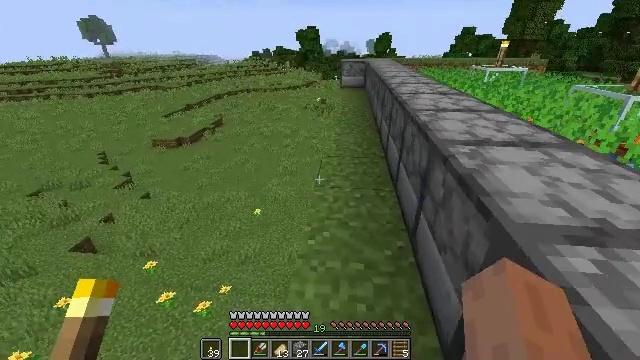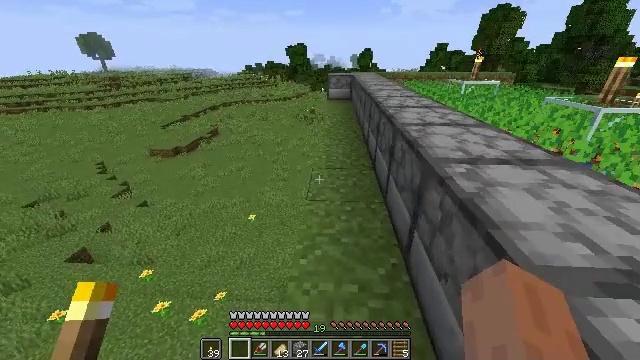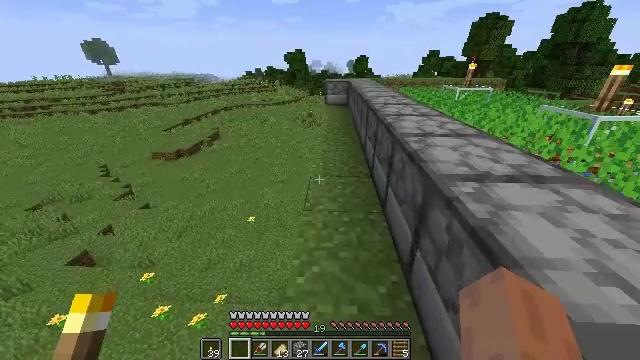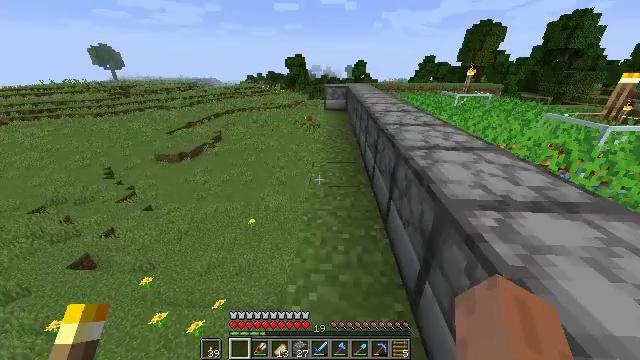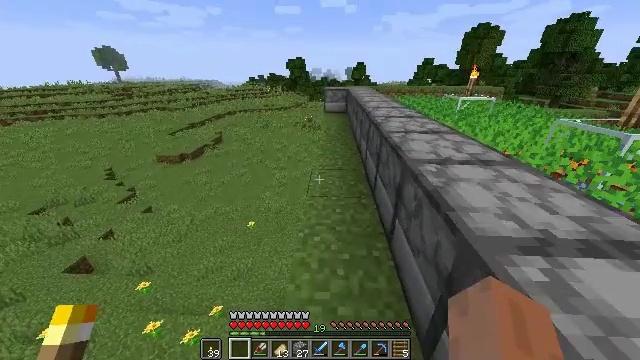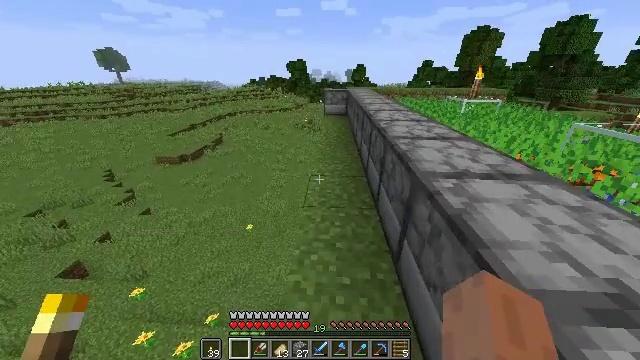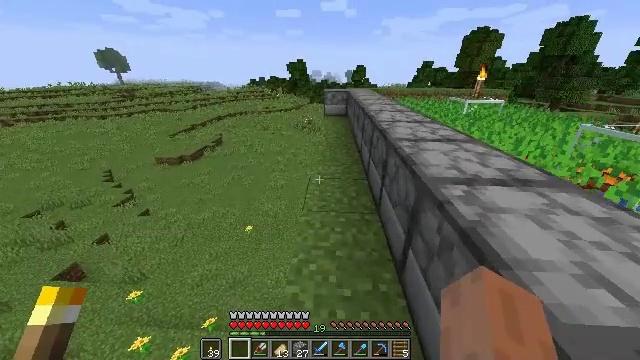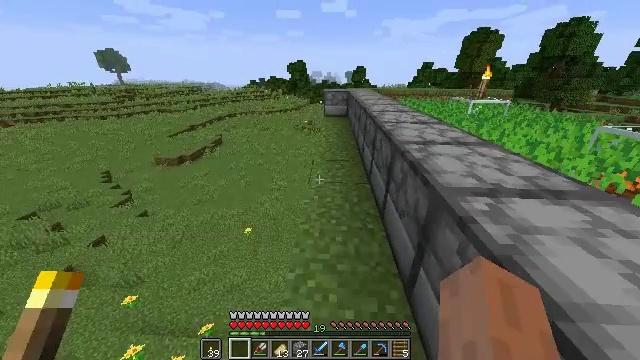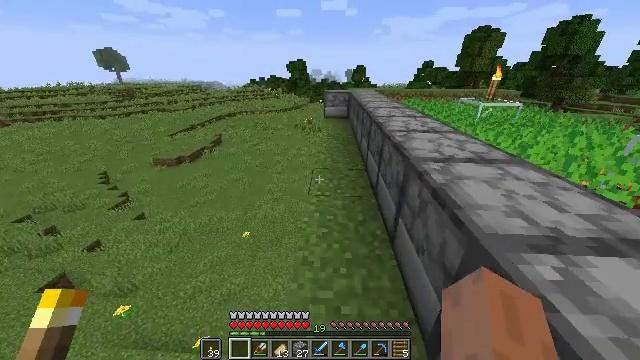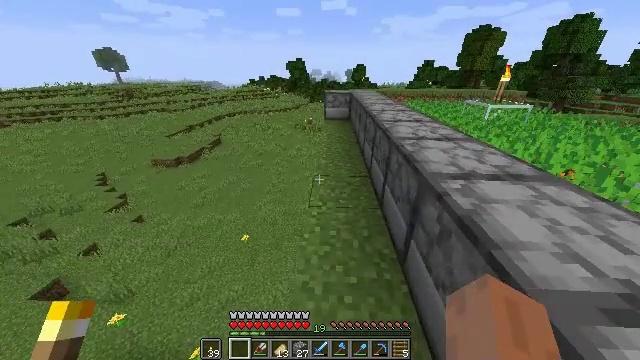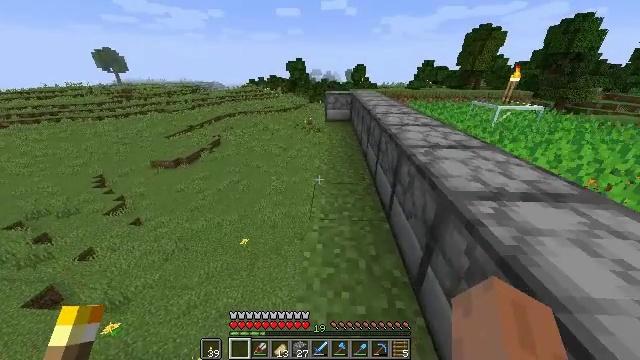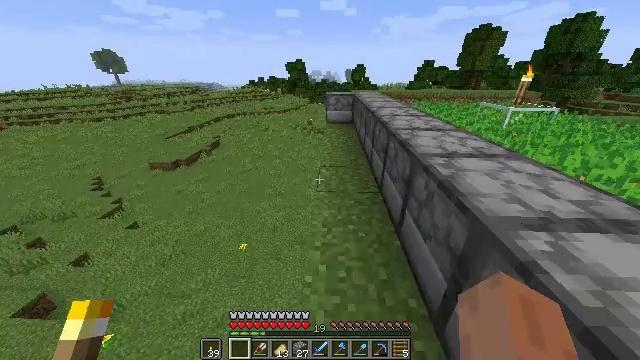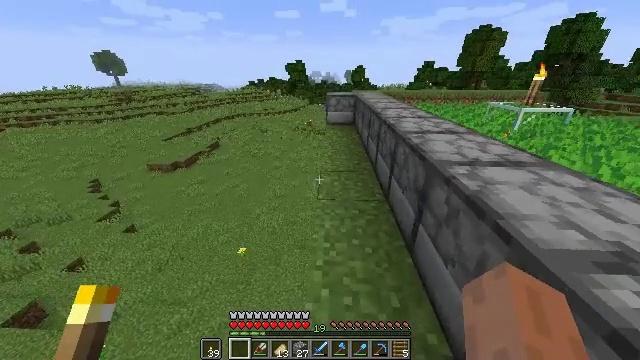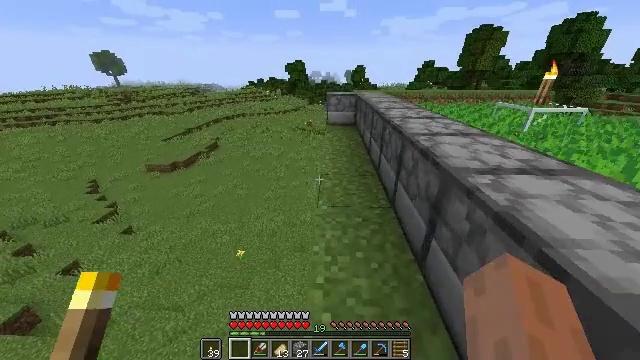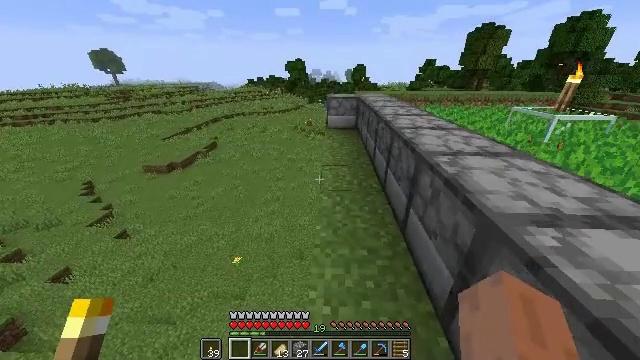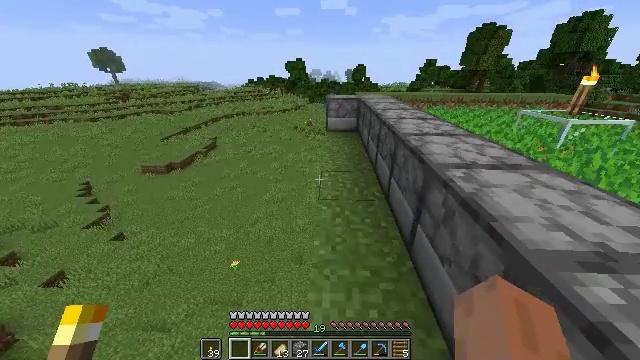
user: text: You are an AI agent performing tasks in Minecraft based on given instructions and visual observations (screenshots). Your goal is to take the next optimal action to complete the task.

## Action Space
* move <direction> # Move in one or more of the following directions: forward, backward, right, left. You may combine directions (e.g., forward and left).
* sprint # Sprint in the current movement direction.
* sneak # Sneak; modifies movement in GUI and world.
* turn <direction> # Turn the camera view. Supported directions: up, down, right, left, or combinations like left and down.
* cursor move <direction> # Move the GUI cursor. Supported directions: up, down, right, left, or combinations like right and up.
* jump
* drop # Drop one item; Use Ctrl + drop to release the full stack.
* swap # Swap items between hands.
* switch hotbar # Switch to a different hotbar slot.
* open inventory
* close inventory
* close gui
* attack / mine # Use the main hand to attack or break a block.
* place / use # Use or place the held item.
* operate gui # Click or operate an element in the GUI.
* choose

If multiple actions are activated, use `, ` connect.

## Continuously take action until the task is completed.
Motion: motion action
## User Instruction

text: Break the dispenser to pick it up.
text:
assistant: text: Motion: move forward, sprint, turn right and up
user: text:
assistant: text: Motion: move forward, sprint
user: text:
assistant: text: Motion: move forward
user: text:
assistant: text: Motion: move forward
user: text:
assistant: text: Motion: move forward
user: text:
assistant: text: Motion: move forward, sprint
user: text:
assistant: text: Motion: move forward, sprint
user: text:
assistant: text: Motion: move forward, sprint
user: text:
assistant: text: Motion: move forward
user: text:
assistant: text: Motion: move forward
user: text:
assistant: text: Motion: move forward
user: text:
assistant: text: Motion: move forward, sprint
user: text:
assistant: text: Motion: move forward, sprint
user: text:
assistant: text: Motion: move forward, sprint
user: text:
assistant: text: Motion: move forward
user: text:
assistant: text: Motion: move forward
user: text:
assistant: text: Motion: move forward
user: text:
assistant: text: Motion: move forward, turn right
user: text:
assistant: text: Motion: move forward, turn right
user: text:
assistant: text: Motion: move forward, sprint, turn right
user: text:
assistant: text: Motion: move forward, sprint
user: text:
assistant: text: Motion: move forward, sprint
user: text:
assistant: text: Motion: move forward, sprint
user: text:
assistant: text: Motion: move forward
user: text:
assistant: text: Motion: move forward, turn left
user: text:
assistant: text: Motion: move forward, turn left and down
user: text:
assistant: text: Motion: move forward, turn left
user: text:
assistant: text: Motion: move forward, turn left
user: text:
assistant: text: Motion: move forward, turn left
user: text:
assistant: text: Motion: turn left